Question: I am completely new to Eclipse Paho and I am trying to undertstand the basics and get a test environment up and running.
I have tracked down the org.eclipse.paho.client.mqttv3-1.0.2.jar. I created a test Eclipse project and successfully connected with the sample code provided <URL>.
Now, I would like to learn how to install the Eclipse Paho Client View.
I have searched online but wasn't able to find any definite answers.
I would like to have the Eclipse Paho Client View available in my Eclipse (Luna).

Thank you in advance for any tips and advice.
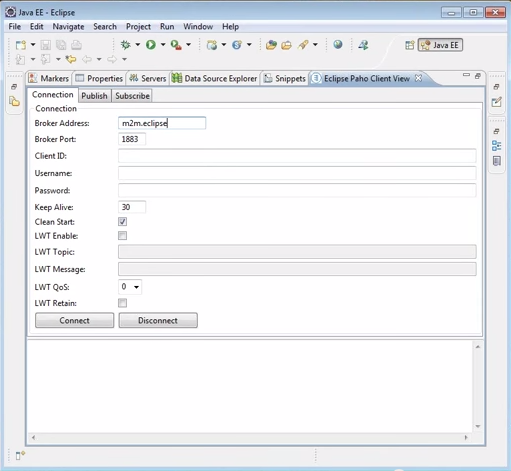
Answer: You should be able to export the project as an eclipse plugin that you can then install into your eclipse instance.
The following should have instructions to help:
<URL>